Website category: auto
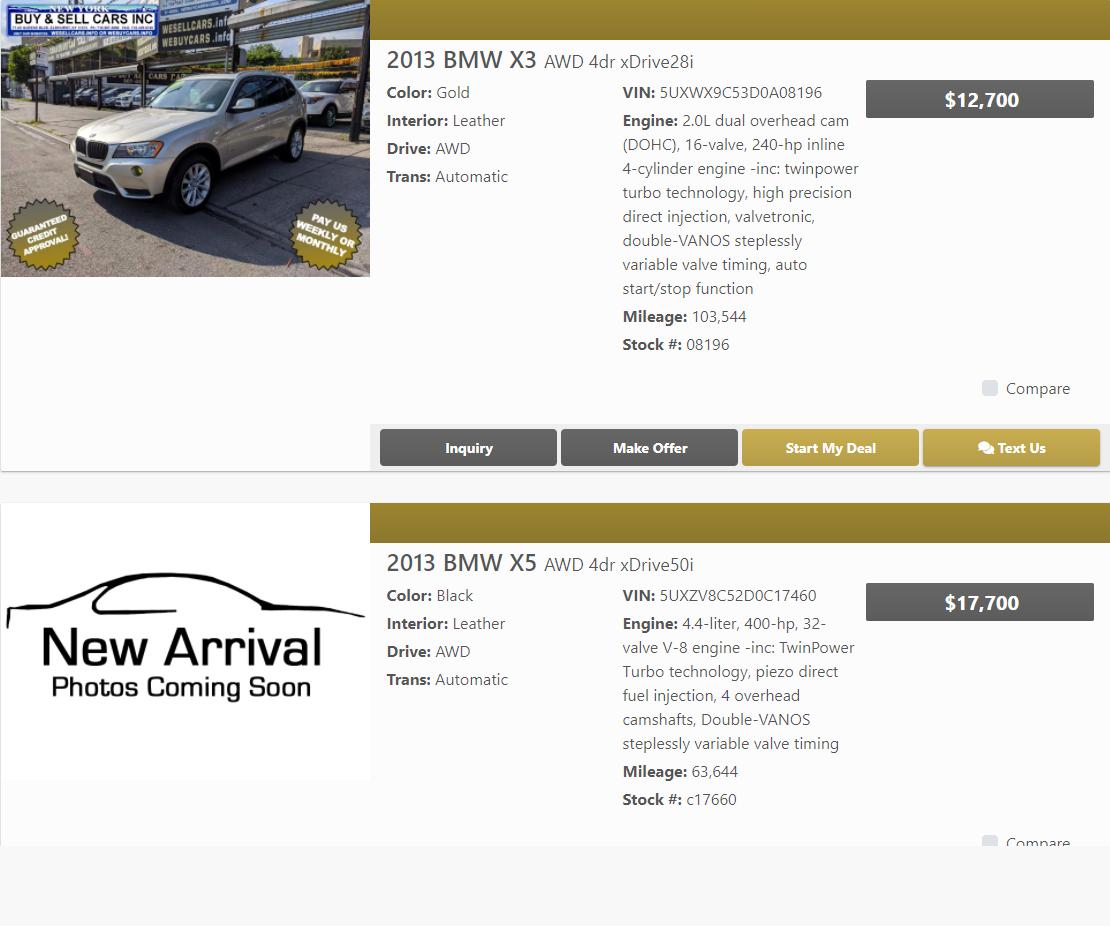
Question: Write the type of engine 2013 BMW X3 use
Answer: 2.0L dual overhead cam (DOHC), 16-valve, 240-hp inline 4-cylinder engine -inc: twinpower turbo technology, high precision direct injection, valvetronic, double-VANOS steplessly variable valve timing, auto start/stop function

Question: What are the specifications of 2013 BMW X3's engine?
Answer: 2.0L dual overhead cam (DOHC), 16-valve, 240-hp inline 4-cylinder engine -inc: twinpower turbo technology, high precision direct injection, valvetronic, double-VANOS steplessly variable valve timing, auto start/stop function

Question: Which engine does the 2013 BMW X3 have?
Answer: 2.0L dual overhead cam (DOHC), 16-valve, 240-hp inline 4-cylinder engine -inc: twinpower turbo technology, high precision direct injection, valvetronic, double-VANOS steplessly variable valve timing, auto start/stop function

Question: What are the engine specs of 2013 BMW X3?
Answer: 2.0L dual overhead cam (DOHC), 16-valve, 240-hp inline 4-cylinder engine -inc: twinpower turbo technology, high precision direct injection, valvetronic, double-VANOS steplessly variable valve timing, auto start/stop function

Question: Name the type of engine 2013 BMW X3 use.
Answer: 2.0L dual overhead cam (DOHC), 16-valve, 240-hp inline 4-cylinder engine -inc: twinpower turbo technology, high precision direct injection, valvetronic, double-VANOS steplessly variable valve timing, auto start/stop function

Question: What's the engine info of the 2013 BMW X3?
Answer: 2.0L dual overhead cam (DOHC), 16-valve, 240-hp inline 4-cylinder engine -inc: twinpower turbo technology, high precision direct injection, valvetronic, double-VANOS steplessly variable valve timing, auto start/stop function

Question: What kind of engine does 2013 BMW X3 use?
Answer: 2.0L dual overhead cam (DOHC), 16-valve, 240-hp inline 4-cylinder engine -inc: twinpower turbo technology, high precision direct injection, valvetronic, double-VANOS steplessly variable valve timing, auto start/stop function

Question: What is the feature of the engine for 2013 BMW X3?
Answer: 2.0L dual overhead cam (DOHC), 16-valve, 240-hp inline 4-cylinder engine -inc: twinpower turbo technology, high precision direct injection, valvetronic, double-VANOS steplessly variable valve timing, auto start/stop function

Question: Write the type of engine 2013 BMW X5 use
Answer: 4.4-liter, 400-hp, 32-valve V-8 engine -inc: TwinPower Turbo technology, piezo direct fuel injection, 4 overhead camshafts, Double-VANOS steplessly variable valve timing

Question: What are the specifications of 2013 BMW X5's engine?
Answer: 4.4-liter, 400-hp, 32-valve V-8 engine -inc: TwinPower Turbo technology, piezo direct fuel injection, 4 overhead camshafts, Double-VANOS steplessly variable valve timing

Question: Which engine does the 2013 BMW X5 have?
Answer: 4.4-liter, 400-hp, 32-valve V-8 engine -inc: TwinPower Turbo technology, piezo direct fuel injection, 4 overhead camshafts, Double-VANOS steplessly variable valve timing

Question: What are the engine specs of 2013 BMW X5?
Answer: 4.4-liter, 400-hp, 32-valve V-8 engine -inc: TwinPower Turbo technology, piezo direct fuel injection, 4 overhead camshafts, Double-VANOS steplessly variable valve timing

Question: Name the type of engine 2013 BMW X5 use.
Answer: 4.4-liter, 400-hp, 32-valve V-8 engine -inc: TwinPower Turbo technology, piezo direct fuel injection, 4 overhead camshafts, Double-VANOS steplessly variable valve timing

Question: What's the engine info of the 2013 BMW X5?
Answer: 4.4-liter, 400-hp, 32-valve V-8 engine -inc: TwinPower Turbo technology, piezo direct fuel injection, 4 overhead camshafts, Double-VANOS steplessly variable valve timing

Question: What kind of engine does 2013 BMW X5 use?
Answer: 4.4-liter, 400-hp, 32-valve V-8 engine -inc: TwinPower Turbo technology, piezo direct fuel injection, 4 overhead camshafts, Double-VANOS steplessly variable valve timing

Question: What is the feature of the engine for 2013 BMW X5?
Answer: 4.4-liter, 400-hp, 32-valve V-8 engine -inc: TwinPower Turbo technology, piezo direct fuel injection, 4 overhead camshafts, Double-VANOS steplessly variable valve timing

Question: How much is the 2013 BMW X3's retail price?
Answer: $12,700

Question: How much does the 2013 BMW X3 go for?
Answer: $12,700

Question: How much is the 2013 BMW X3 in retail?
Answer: $12,700

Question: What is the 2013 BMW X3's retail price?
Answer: $12,700

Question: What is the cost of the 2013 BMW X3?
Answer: $12,700

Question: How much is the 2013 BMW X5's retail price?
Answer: $17,700

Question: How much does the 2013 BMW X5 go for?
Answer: $17,700

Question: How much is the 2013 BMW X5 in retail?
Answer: $17,700

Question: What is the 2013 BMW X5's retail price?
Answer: $17,700

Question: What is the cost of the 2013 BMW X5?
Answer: $17,700

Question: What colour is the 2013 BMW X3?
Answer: Gold

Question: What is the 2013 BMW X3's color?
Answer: Gold

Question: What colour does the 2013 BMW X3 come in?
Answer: Gold

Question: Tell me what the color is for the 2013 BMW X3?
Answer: Gold

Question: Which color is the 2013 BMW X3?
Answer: Gold

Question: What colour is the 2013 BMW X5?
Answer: Black

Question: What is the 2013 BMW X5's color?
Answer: Black

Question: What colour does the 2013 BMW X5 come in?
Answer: Black

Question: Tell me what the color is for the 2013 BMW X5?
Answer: Black

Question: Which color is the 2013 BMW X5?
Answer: Black

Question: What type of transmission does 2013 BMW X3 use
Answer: Automatic

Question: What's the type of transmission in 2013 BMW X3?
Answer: Automatic

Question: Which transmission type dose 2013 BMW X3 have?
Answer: Automatic

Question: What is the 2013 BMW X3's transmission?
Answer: Automatic

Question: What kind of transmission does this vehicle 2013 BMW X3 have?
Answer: Automatic

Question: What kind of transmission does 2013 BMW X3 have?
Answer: Automatic

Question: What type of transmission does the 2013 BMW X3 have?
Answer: Automatic

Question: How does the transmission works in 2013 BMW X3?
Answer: Automatic

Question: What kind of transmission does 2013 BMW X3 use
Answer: Automatic

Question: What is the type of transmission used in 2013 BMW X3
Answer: Automatic

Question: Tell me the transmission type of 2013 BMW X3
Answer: Automatic

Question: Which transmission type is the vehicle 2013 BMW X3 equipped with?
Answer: Automatic

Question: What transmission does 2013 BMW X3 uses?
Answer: Automatic

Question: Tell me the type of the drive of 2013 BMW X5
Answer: AWD

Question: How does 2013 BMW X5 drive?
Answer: AWD

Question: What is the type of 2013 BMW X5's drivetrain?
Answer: AWD

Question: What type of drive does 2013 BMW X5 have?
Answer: AWD

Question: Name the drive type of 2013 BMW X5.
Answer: AWD

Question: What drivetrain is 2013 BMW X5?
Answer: AWD

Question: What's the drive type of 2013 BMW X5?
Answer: AWD

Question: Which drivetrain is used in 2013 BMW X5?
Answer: AWD

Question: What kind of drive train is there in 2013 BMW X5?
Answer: AWD

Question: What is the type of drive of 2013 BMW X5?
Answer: AWD

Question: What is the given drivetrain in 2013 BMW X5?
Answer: AWD

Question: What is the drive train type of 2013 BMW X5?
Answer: AWD

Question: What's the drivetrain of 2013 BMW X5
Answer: AWD

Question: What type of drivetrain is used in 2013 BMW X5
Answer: AWD

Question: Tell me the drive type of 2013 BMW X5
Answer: AWD